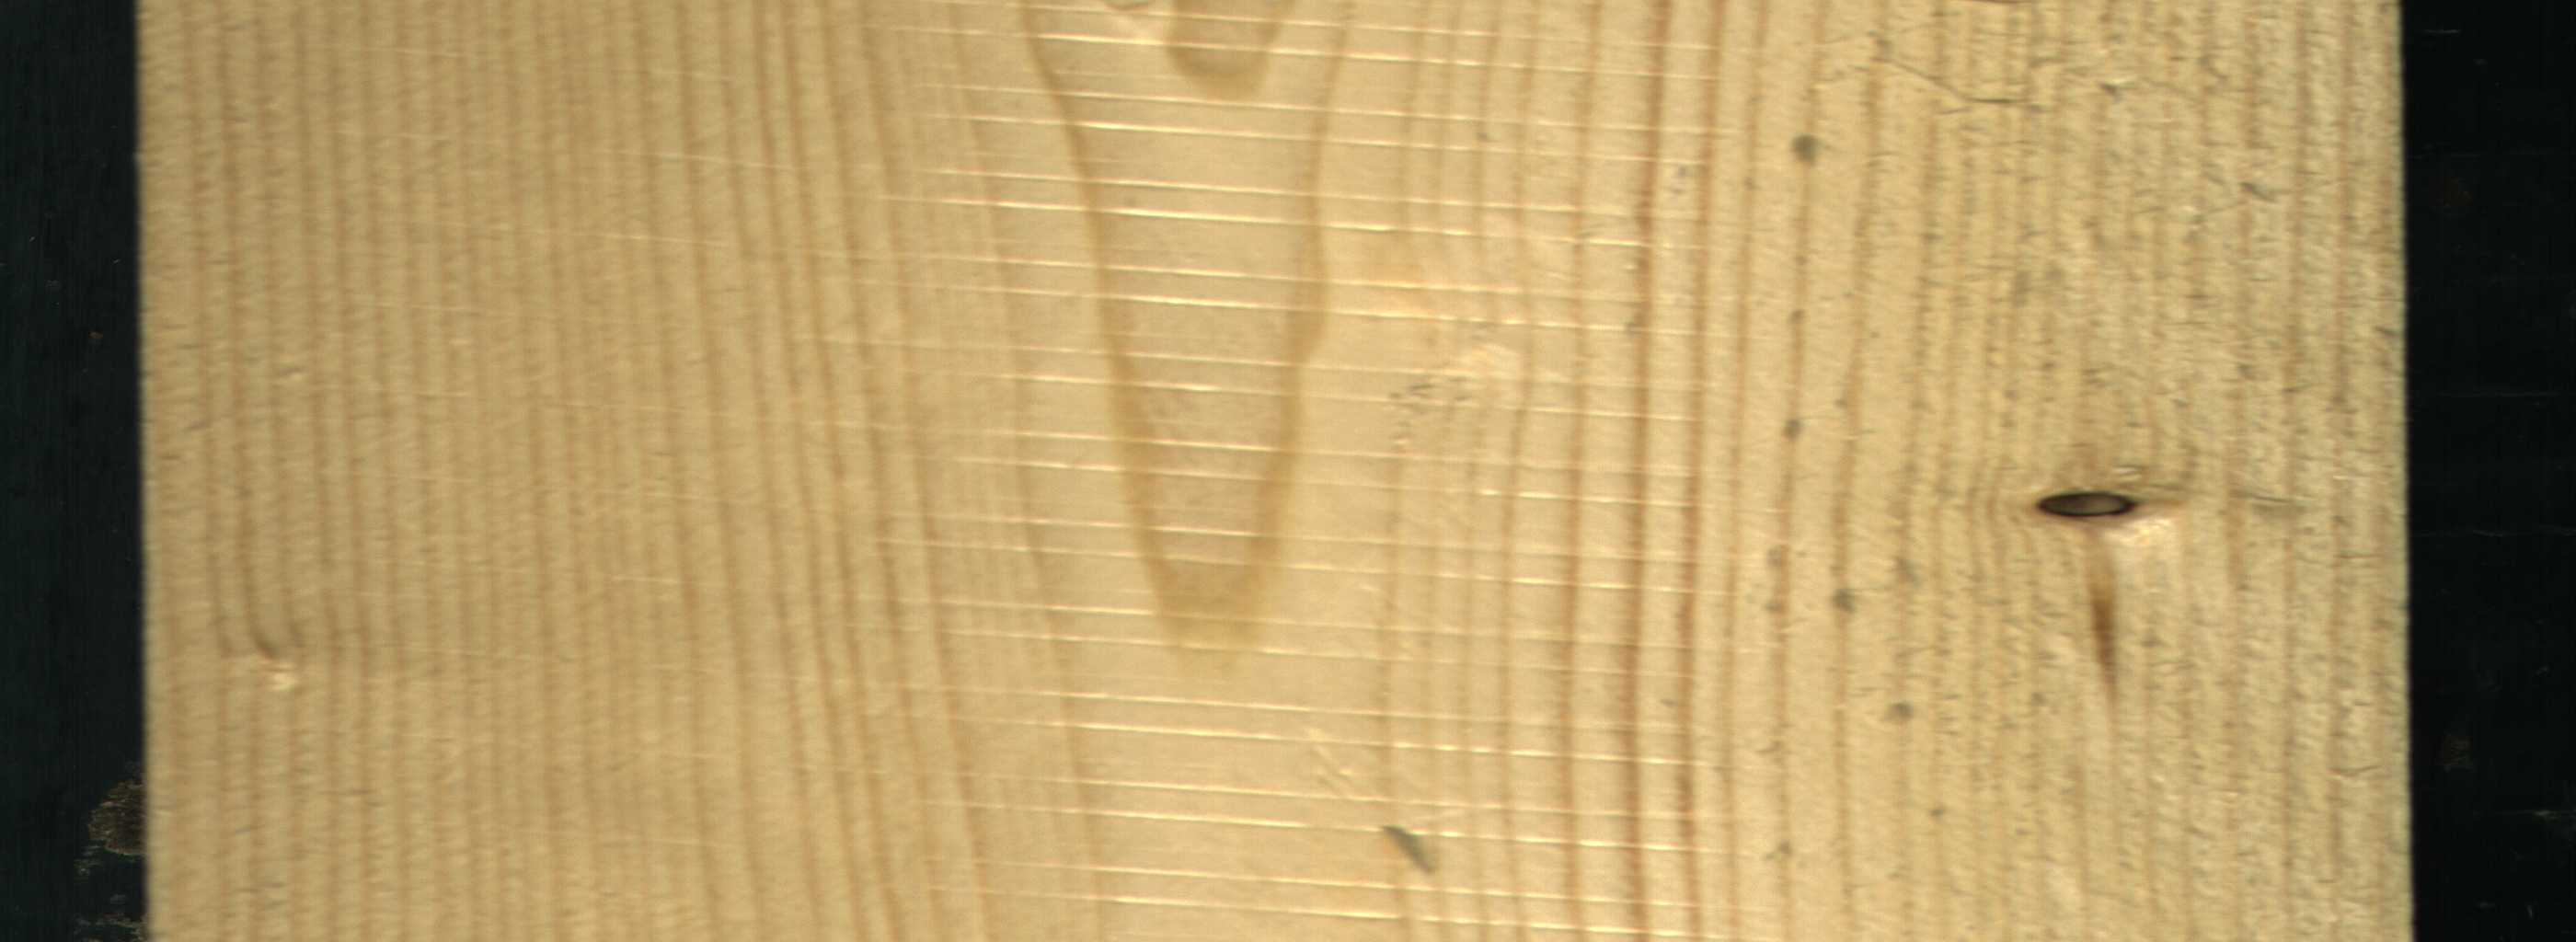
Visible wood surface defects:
Dead_Knot